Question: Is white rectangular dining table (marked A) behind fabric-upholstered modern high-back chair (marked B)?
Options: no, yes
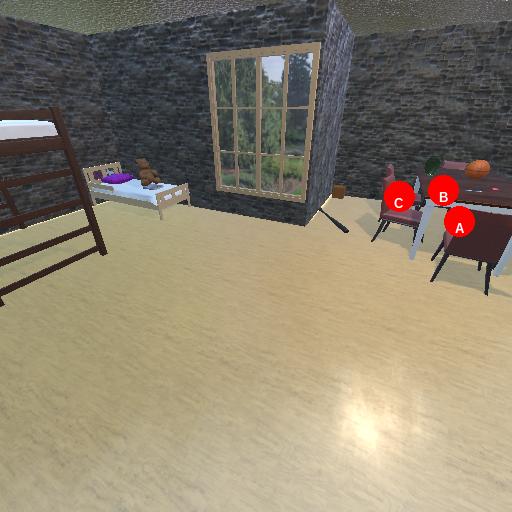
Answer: no